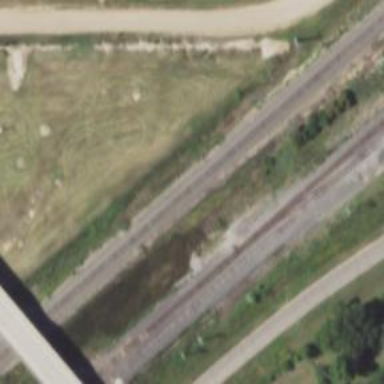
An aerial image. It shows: Railway siding with rails.